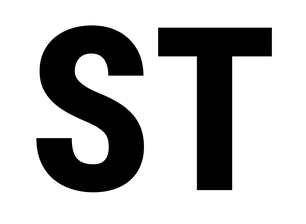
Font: Roboto_Condensed_ExtraBold